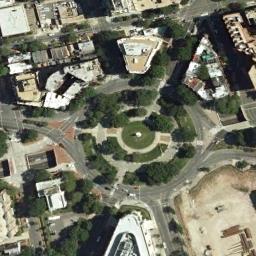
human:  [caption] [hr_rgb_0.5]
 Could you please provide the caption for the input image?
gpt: The roundabout with some exits and entrances is in the commercial area and some trees are in the middle of the roundabout .

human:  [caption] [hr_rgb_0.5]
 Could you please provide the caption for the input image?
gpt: There are lots of trees and buildings around the roundabout .

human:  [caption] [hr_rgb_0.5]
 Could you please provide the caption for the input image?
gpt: The roundabout is next to buildings and trees .

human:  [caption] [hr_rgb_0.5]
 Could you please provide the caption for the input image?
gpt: There are many bifurcation roads with many moving and waiting vehicles, And many neatly arranged tall buildings and some trees around the roundabout .

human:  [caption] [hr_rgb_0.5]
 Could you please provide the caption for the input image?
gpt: There are some buildings and green bushes around the roundabout .